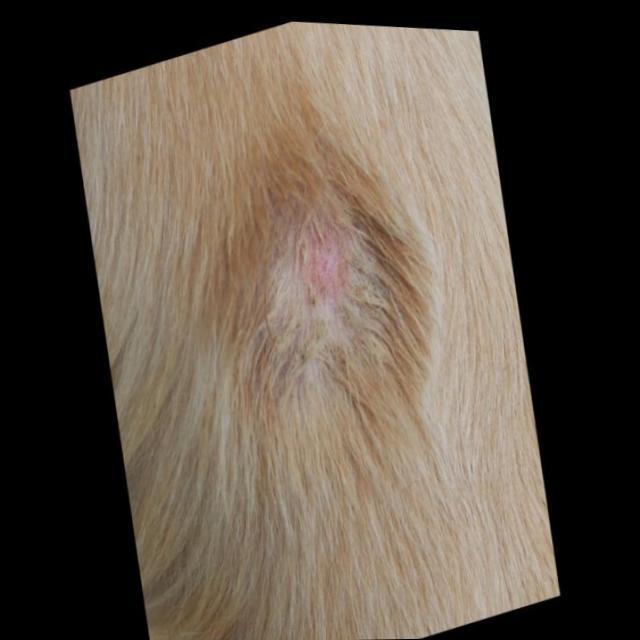
Canine ringworm (Dermatophytosis) — fungal infection caused by Microsporum or Trichophyton. Presents with circular alopecia, scaling, crusting, and broken hairs.